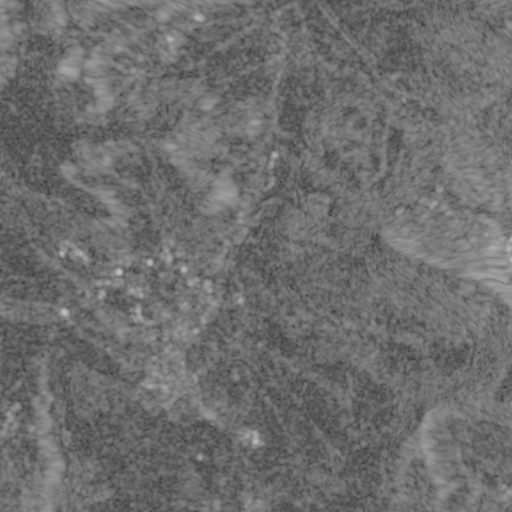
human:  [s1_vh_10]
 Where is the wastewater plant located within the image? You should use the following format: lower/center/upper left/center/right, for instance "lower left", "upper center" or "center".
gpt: The wastewater plant is located in the upper center of the image.
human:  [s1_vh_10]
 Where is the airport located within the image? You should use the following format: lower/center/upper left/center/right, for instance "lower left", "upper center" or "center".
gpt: There is no airport in the image.

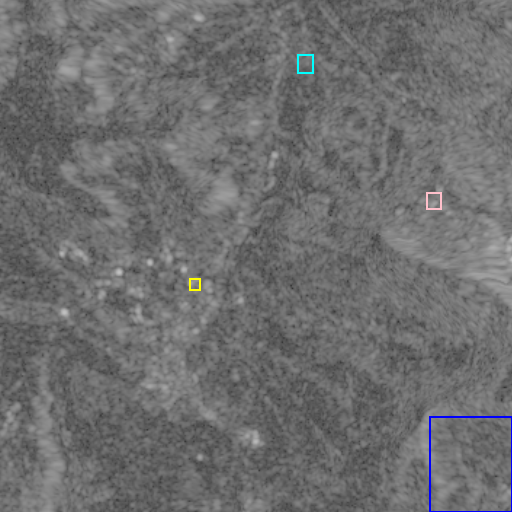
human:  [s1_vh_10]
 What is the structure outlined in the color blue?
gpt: The structure outlined in blue is a crop field.
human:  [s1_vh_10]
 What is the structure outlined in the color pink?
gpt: The structure outlined in pink is a park.
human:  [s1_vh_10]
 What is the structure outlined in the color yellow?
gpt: The structure outlined in yellow is a power substation.
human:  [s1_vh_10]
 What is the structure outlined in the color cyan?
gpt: The structure outlined in cyan is a wastewater plant.
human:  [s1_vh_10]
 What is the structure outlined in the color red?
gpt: There is no red outline.